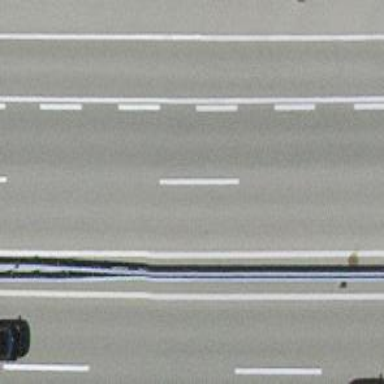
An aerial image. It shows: Motorway bridge with asphalt surface.